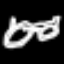
Label: hourglass